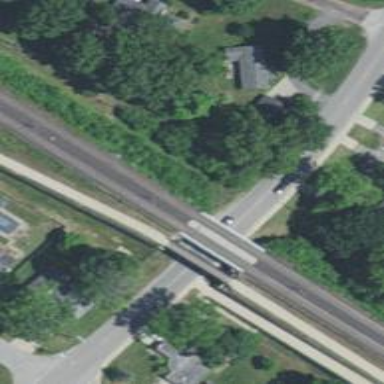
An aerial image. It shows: Light rail bridge with electrified contact line.